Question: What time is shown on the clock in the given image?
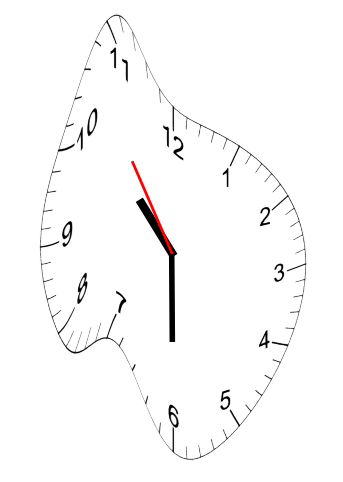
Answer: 10:29:54